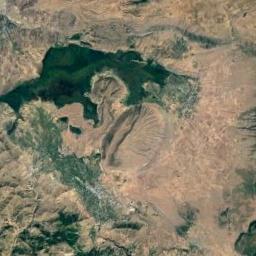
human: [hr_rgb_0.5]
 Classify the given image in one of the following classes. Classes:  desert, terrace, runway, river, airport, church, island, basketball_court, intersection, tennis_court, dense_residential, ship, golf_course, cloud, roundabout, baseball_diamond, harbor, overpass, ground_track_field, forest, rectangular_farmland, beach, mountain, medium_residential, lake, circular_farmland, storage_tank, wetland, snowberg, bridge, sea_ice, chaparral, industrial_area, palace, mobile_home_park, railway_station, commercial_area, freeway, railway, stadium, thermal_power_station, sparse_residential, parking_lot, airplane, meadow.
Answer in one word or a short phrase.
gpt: lake